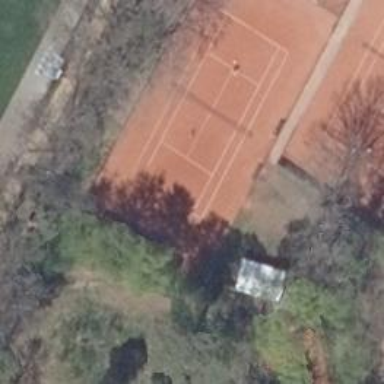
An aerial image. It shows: Clay tennis court in leisure land pitch.